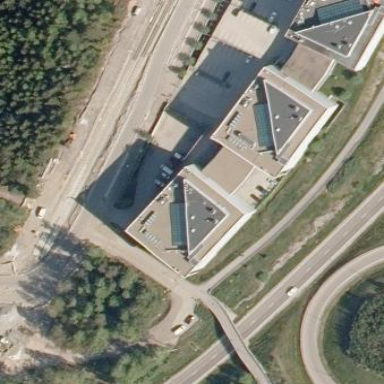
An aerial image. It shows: White office building with brown roof.